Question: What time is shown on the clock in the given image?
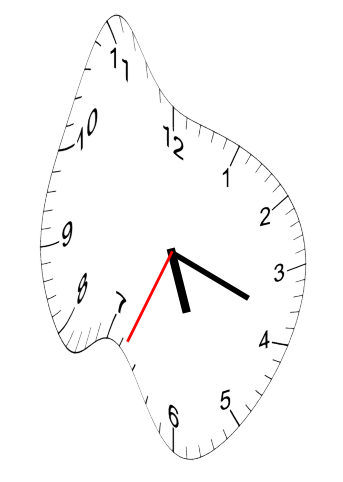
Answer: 05:18:34